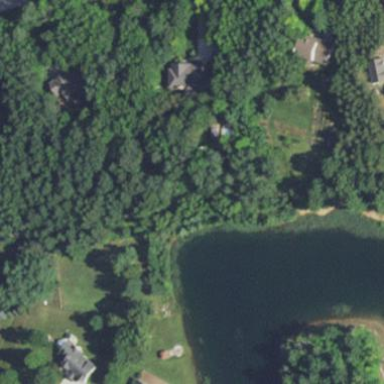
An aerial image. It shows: Serene pond surrounded by nature.